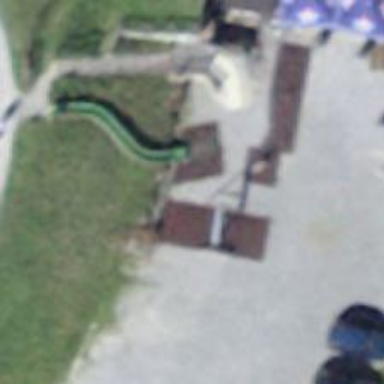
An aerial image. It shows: Playground with swings.